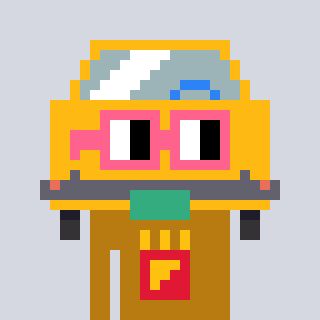
a pixel art character with square pink glasses, a taxi-shaped head and a gold-colored body on a cool background